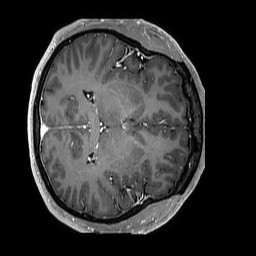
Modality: T1w
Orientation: axial
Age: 46
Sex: male
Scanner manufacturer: philips
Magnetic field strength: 3 T
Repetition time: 0.006614 s
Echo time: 0.002964 s